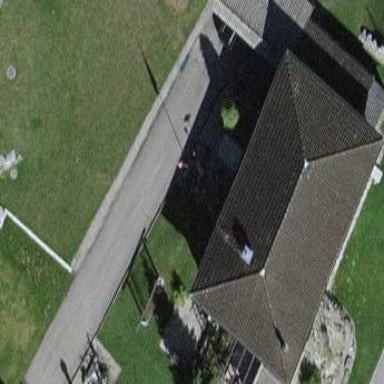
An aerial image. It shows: Gabled house with brown roof tiles. The roof is oriented along the length of the house.